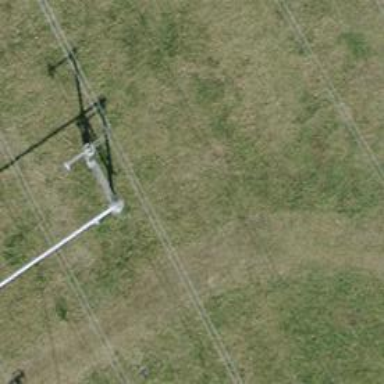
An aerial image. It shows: Switch used for power control.